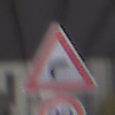
Verkehrszeichen: KurveRechts
Zusatzzeichen unten: Geschwindigkeit20
Umgebung: Outdoor, Urban
Tageszeit: MorningAfternoon
Wetter: Overcast
Licht: Natural
Jahreszeit: NotSpecified
Kontrast: LowContrast